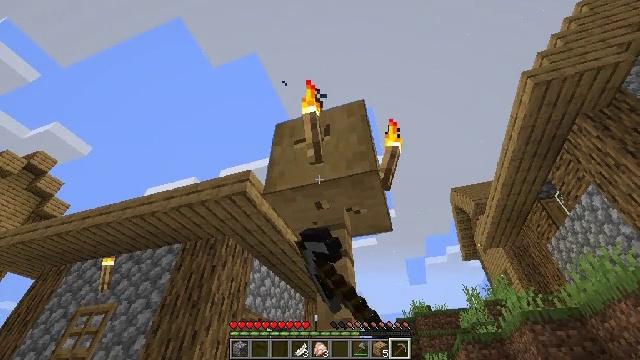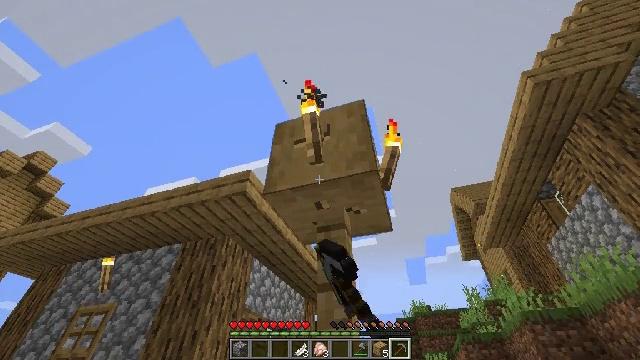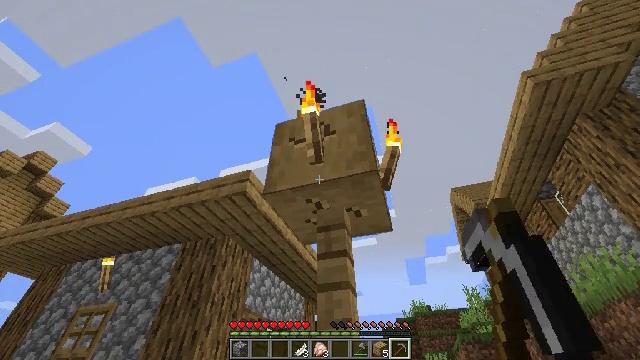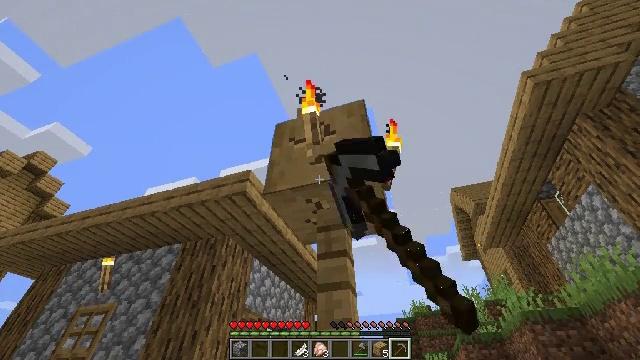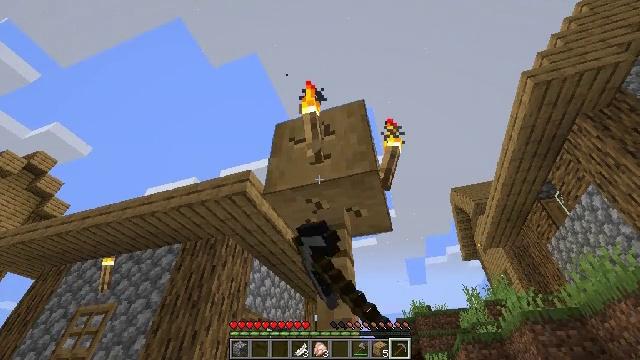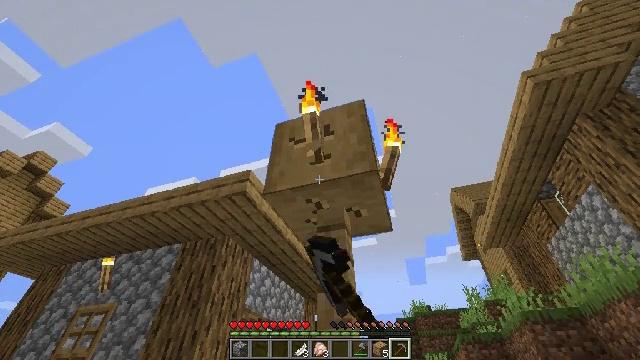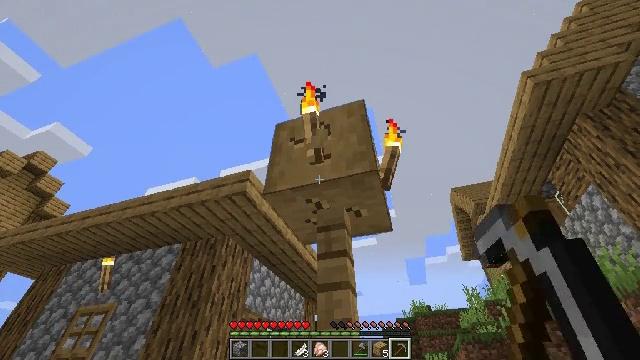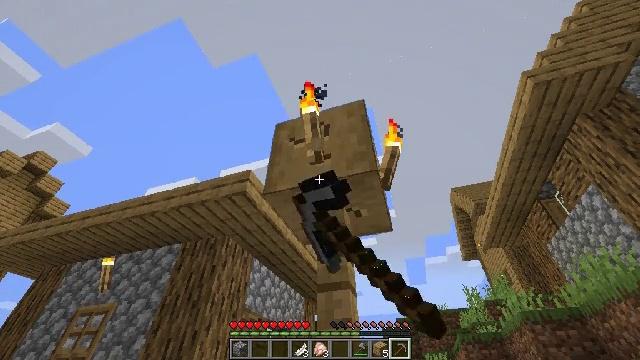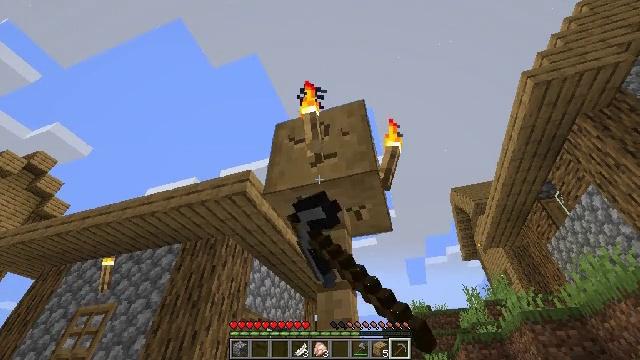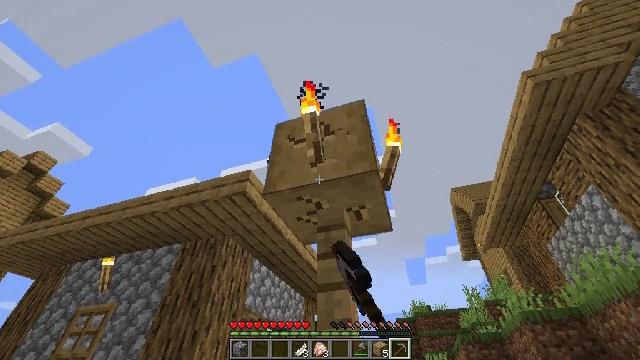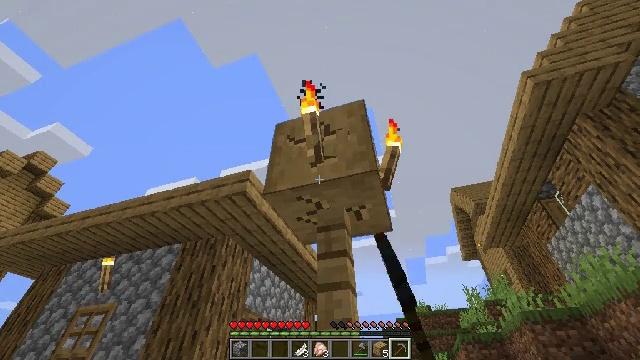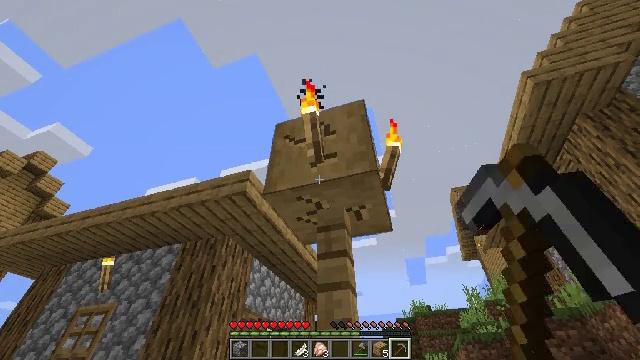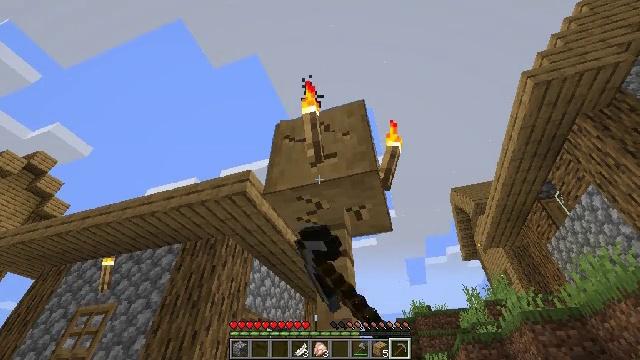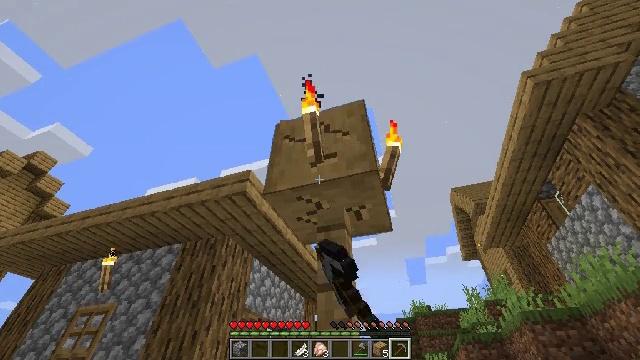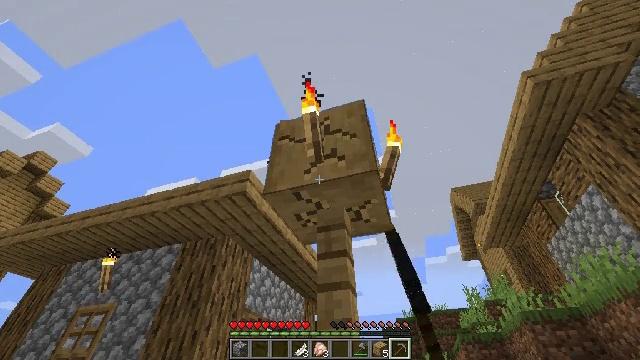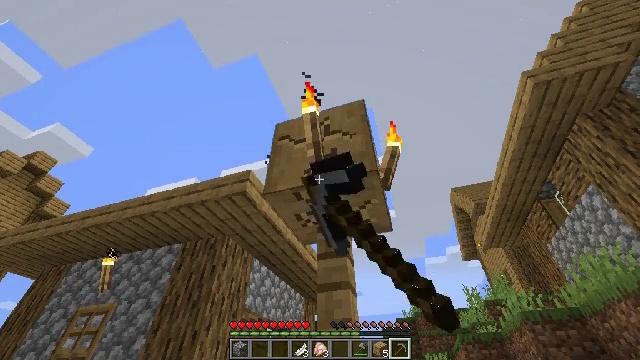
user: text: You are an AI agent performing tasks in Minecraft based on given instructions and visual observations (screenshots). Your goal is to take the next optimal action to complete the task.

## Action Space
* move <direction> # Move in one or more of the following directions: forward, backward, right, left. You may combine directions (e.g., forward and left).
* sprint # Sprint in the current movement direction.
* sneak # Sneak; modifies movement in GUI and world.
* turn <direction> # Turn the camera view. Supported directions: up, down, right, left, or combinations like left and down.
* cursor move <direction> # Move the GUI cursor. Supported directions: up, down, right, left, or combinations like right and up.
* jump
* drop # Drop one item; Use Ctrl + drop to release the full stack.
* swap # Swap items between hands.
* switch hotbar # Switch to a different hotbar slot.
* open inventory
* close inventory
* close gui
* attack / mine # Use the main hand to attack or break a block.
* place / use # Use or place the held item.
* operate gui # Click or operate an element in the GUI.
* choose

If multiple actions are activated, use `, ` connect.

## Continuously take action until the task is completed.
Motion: motion action
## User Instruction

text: Gather stripped oak wood for building.
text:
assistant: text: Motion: attack / mine
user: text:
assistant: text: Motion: attack / mine
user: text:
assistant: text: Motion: attack / mine
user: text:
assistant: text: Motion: attack / mine
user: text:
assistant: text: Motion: attack / mine
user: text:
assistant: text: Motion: attack / mine
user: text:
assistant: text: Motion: attack / mine
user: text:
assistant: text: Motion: attack / mine
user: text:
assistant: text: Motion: attack / mine
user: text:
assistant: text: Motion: attack / mine
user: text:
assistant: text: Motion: attack / mine
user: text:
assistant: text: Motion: attack / mine
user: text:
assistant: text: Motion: attack / mine
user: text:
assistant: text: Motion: attack / mine
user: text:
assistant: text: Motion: attack / mine
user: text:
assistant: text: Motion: attack / mine
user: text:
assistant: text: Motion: attack / mine
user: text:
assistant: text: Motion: attack / mine
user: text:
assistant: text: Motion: attack / mine
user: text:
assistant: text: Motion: attack / mine
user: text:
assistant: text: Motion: attack / mine
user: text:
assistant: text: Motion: attack / mine
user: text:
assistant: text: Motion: attack / mine
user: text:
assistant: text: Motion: attack / mine
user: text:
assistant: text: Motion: attack / mine
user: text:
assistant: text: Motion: attack / mine
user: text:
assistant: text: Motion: attack / mine
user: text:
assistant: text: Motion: attack / mine
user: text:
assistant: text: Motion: attack / mine
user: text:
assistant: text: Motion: attack / mine